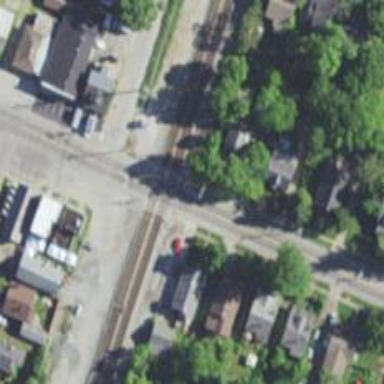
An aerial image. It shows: Railway crossing.